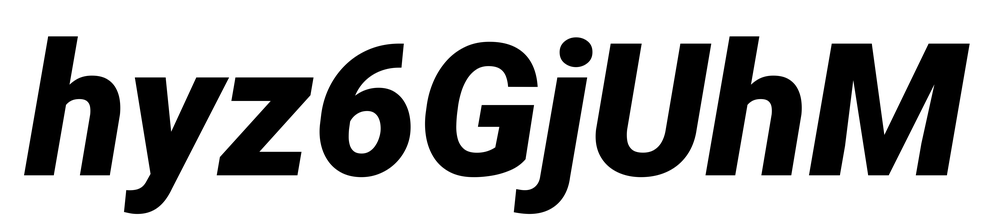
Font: Roboto-Italic_Black_Italic